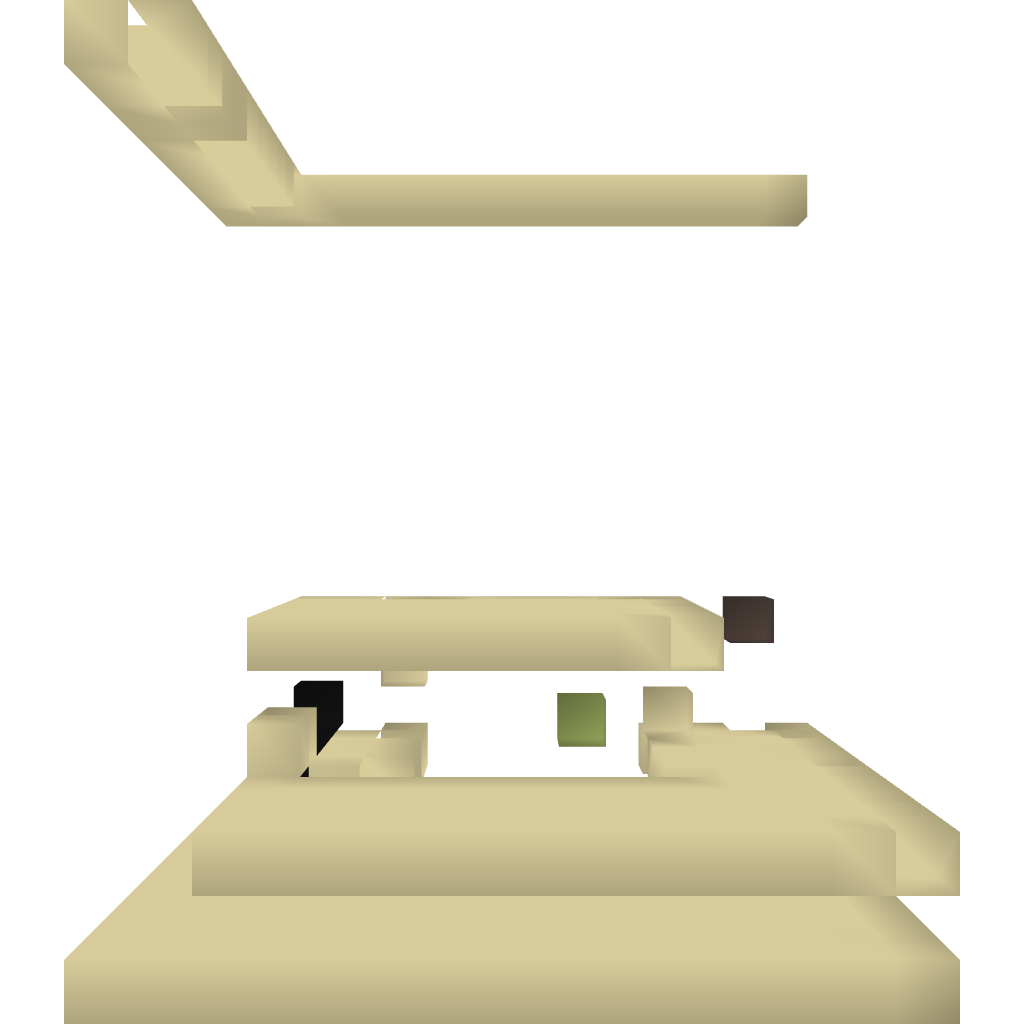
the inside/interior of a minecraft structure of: Redstone Dice